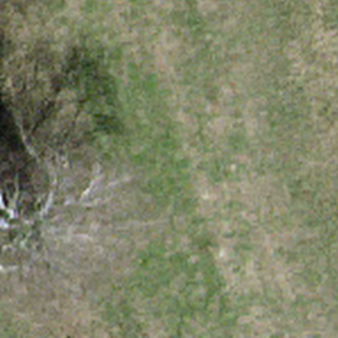
Label: other